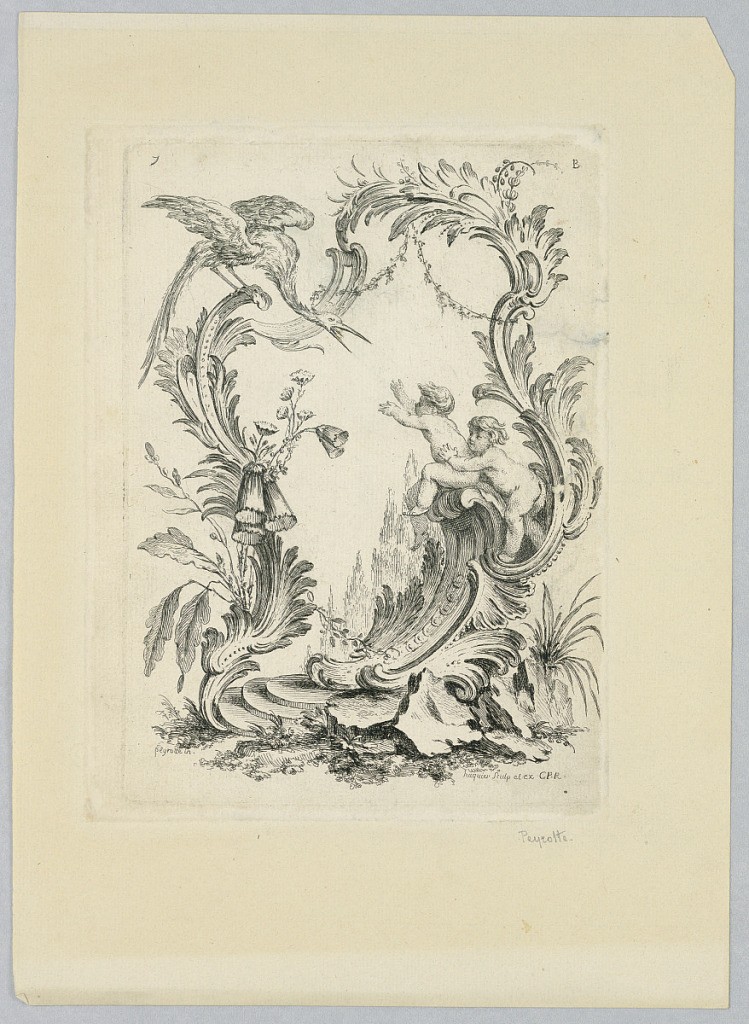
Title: Cartouche with Bird and Putti, Plate B
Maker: Alexis Peyrotte, French, 1699–1769
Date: ca. 1740
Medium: Engraving on paper
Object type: Print
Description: Cartouche with bird and putti, plate B.